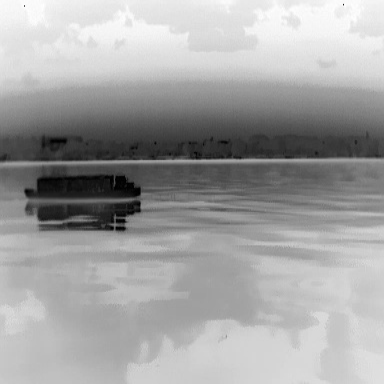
There is a fishing_boat in the infrared image.